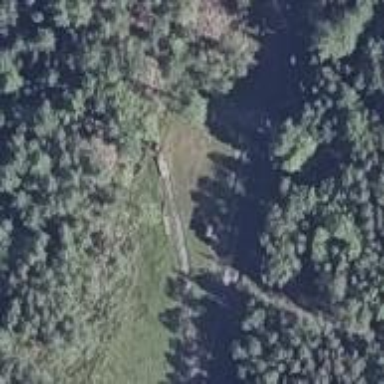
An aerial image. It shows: Narrow-gauge railway spur for service.